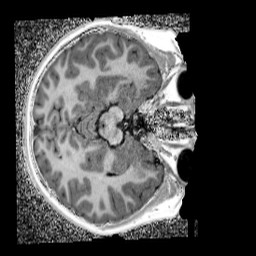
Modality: UNIT1_denoised
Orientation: axial
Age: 9
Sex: male
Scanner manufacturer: siemens
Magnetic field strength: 3 T
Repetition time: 4 s
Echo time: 0.00299 s